Question:
Here is the Code
'''
import { getProviders, signIn as SignIntoProvider } from "next-auth/react"
function signIn({ providers }) {
return (
<>
{Object.values(providers).map((provider) => (
<div key={provider.name}>
<button onClick={() => SignIntoProvider(provider.id)}>
Sign in with {provider.name}
</button>
</div>
))}
</>
)
}
export async function getServerSideProps() {
const providers = await getProviders();
return {
props: {
providers
}
}
}
export default signIn
'''
I am getting this error on pasting NextAuth.js sample code from the official website. I have the latest build of Node.js and Next.js.
You can find the whole source code here <URL>
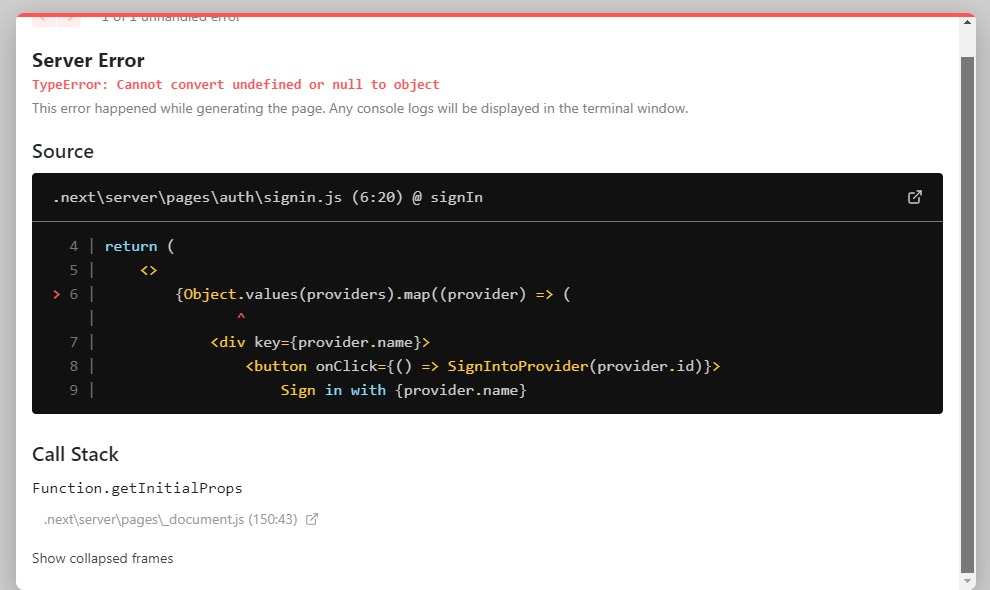
Answer: Ensure your NEXTAUTH_URL=http://localhost:3000 not https://localhost:3000